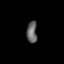
Tissue: lung
Cell type: Endothelial cells
Senescence score: 0.587
Nuclear area (px): 224
Mean DAPI intensity: 99.0625